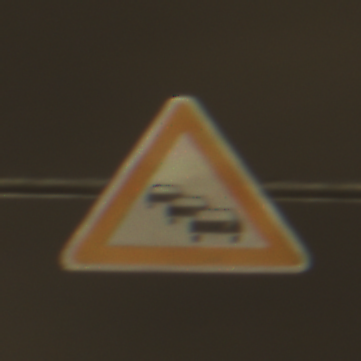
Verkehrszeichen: Stau
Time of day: Night
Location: Outdoor (Urban)
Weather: Overcast
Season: NotSpecified
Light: Artificial